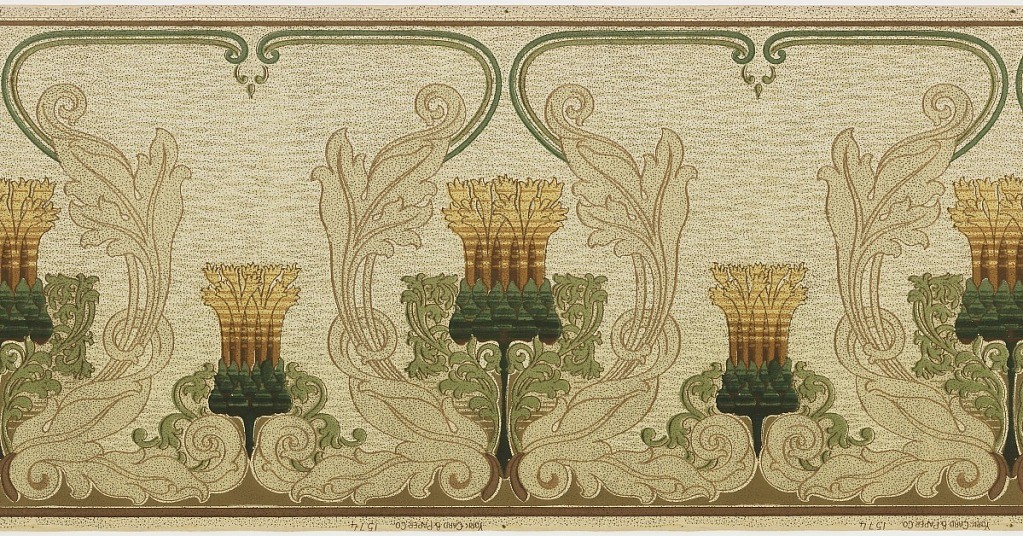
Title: Frieze
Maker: York Card & Paper Co., 1891
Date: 1905–1915
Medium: Machine-printed paper
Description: Art nouveau design. Alternating large and small stylized floral motifs. The large motif is within a scrolling acanthus wreath, connected at the top by scrolling lines.